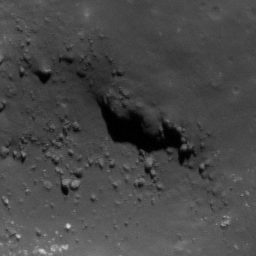
Pit: Copernicus LB6
Host crater: Copernicus
Host type: impact_melt
Lunar coordinates: latitude 10.313, longitude 339.726